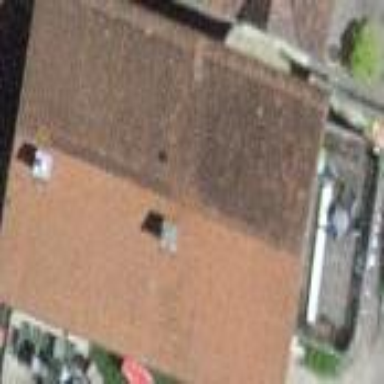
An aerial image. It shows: Residential building.